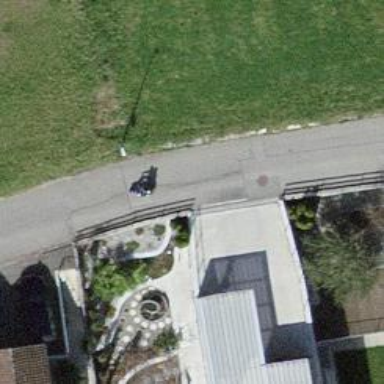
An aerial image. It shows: Residential road with asphalt surface and no sidewalks.